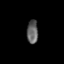
Tissue: skin
Cell type: Epithelial cells
Senescence score: 0.2117
Nuclear area (px): 260
Mean DAPI intensity: 95.146